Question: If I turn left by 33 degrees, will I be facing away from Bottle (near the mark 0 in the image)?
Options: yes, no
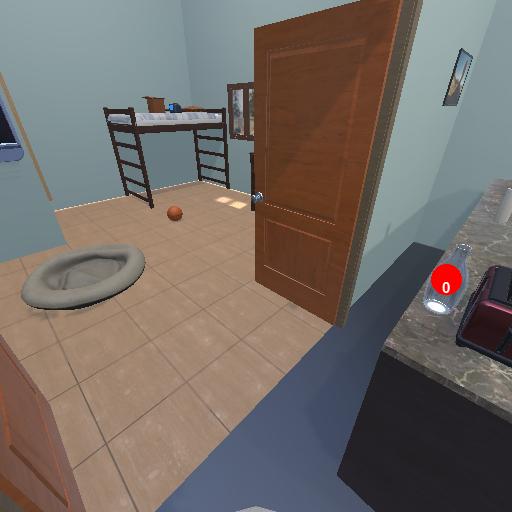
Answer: yes